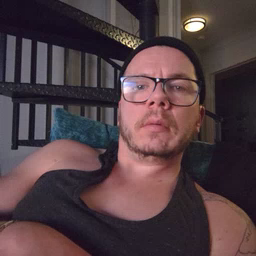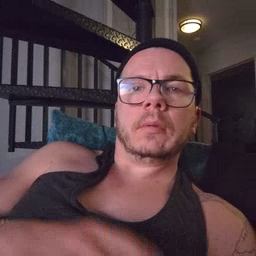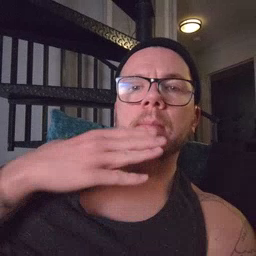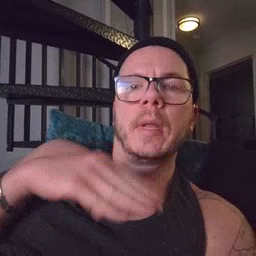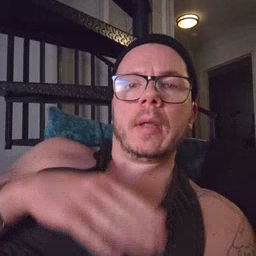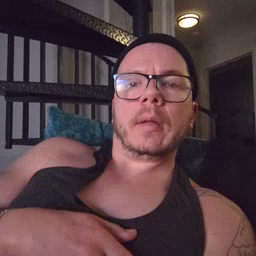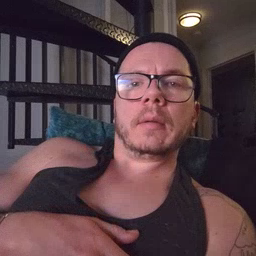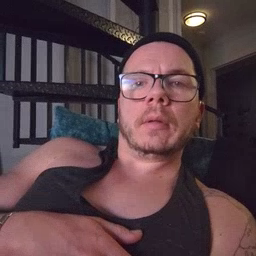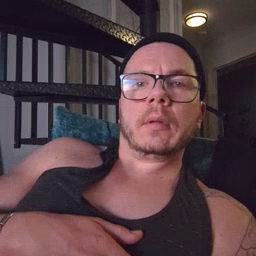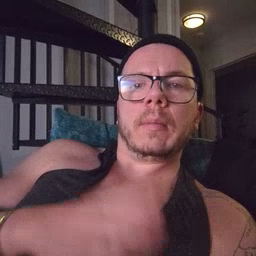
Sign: bad